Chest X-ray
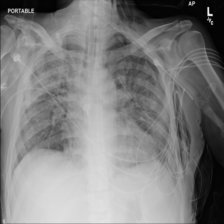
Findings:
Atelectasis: negative
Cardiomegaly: negative
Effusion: negative
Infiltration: negative
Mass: negative
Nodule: negative
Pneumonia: negative
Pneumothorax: positive
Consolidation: negative
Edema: negative
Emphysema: positive
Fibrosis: negative
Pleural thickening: negative
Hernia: negative